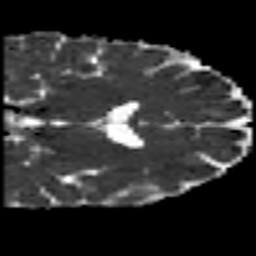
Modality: MD
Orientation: coronal
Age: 40
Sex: female
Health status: healthy
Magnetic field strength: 3 T
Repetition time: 7 s
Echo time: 0.0926 s